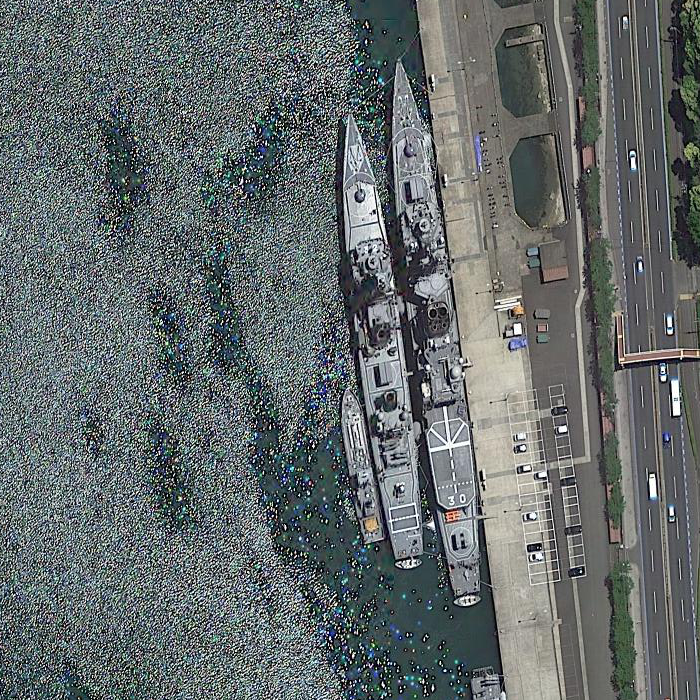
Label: cruiser